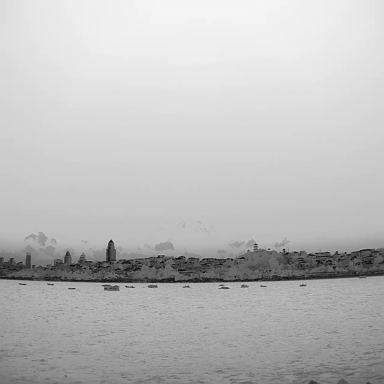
There are ten bulk_carriers in the infrared image.